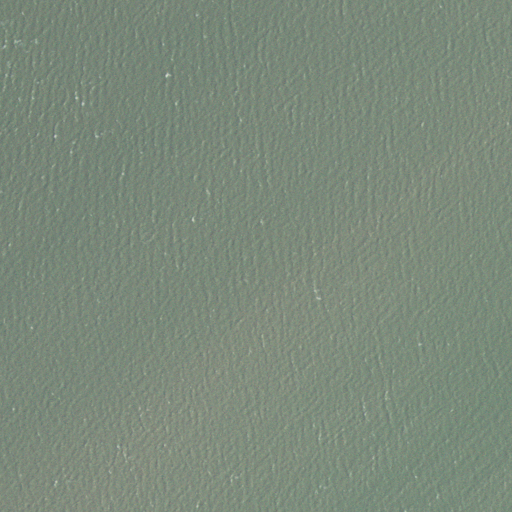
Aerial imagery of cape in North Carolina named Mill Point containing only open water